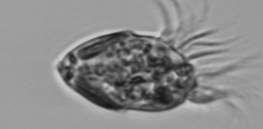
Label: Strombidium_morphotype1